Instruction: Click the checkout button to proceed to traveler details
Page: cart
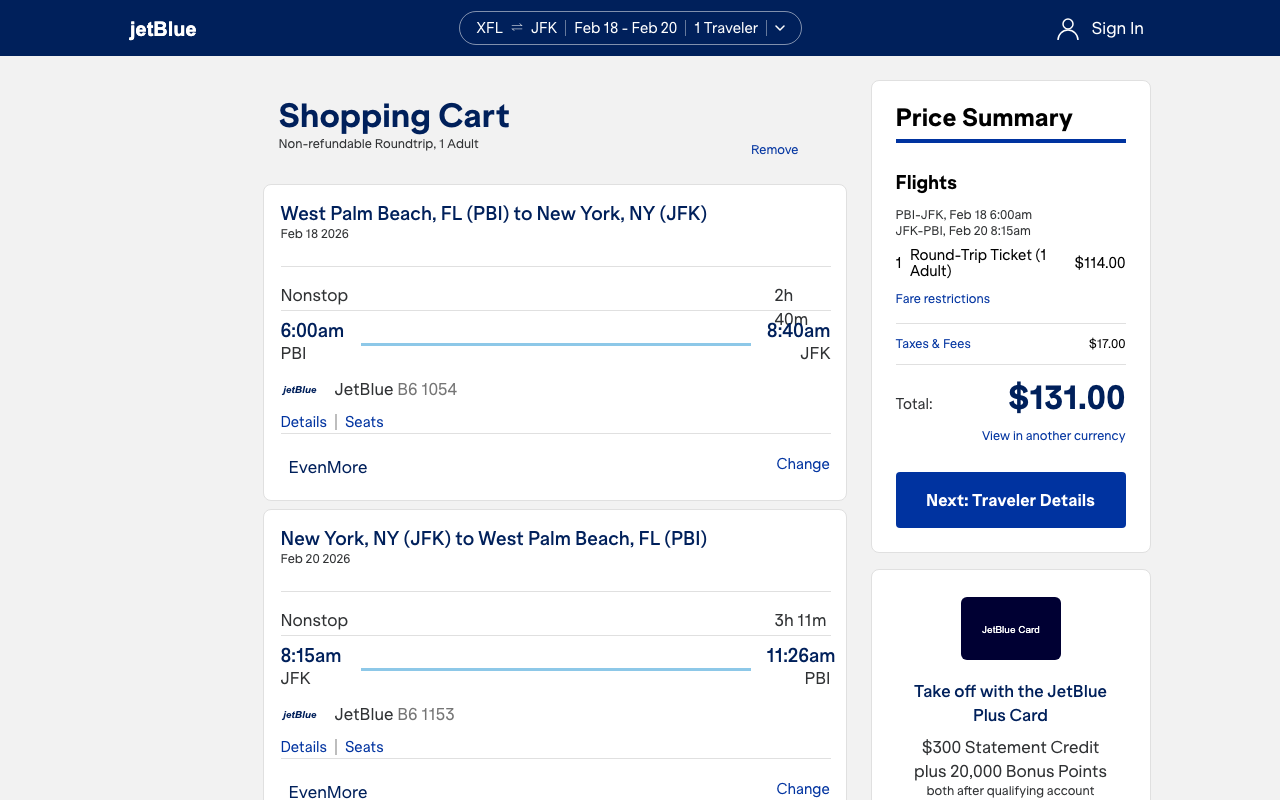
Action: click